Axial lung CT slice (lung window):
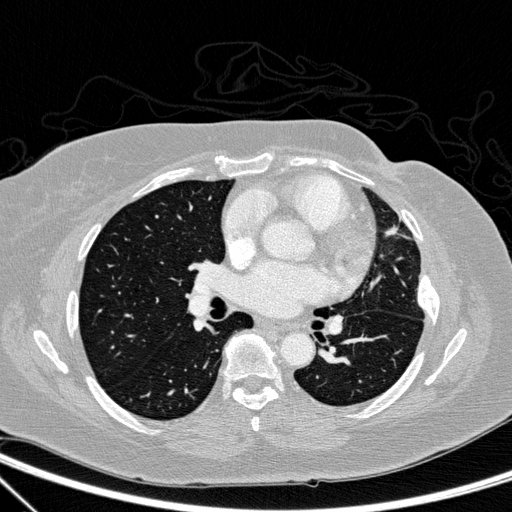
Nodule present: no